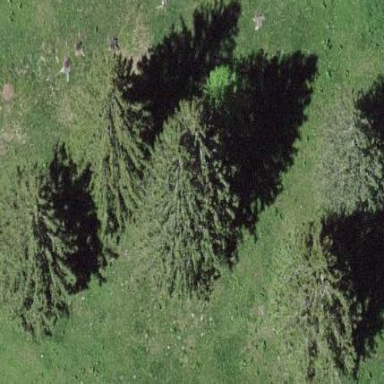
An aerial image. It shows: Forest area dominated by needle-leaved trees.